七年级 · 度量几何学
(2021 春・南海区期末) 如图, 已知 $A M / / B N, \angle A=64^{\circ}$, 点 $P$ 是射线 $A M$ 上一动点 (与点 $A$ 不重合), $B C 、 B D$ 分别平分 $\angle A B P$ 和 $\angle P B N$, 分别交射线 $A M$ 于点 $C 、 D$, 下列结论: (1) $\angle A C B=\angle C B N$; (2) $\angle C B D$ $=64^{\circ}$; (3)当 $\angle A C B=\angle A B D$ 时, $\angle A B C=29^{\circ}$; (4)当点 $P$ 运动时, $\angle A P B: \angle A D B=2: 1$ 的数量关系不变. 其中正确结论有（）个.

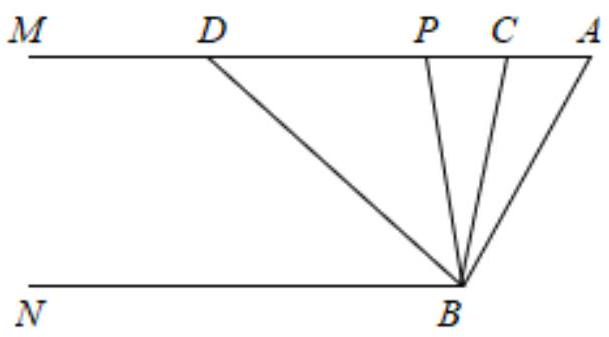
A. 1
B. 2
C. 3
D. 4
答案: C
解析: 本题借助平行线的性质、角平分线的性质即可求解.

【答案】解: (1) $\because A M / / B N, \therefore \angle A C B=\angle C B N$ (两直线平行, 内错角相等), 故(1)对;

(2) $\because A M / / B N, \angle A=64^{\circ}, \quad \therefore \angle A B N=180^{\circ}-\angle A=180^{\circ}-64^{\circ}=116^{\circ}$;

$\because B C 、 B D$ 分别平分 $\angle A B P$ 和 $\angle P B N$,

$\therefore \angle C B D=\angle C B P+\angle D B P=\frac{1}{2}(\angle N B P+\angle A B P)=\frac{1}{2} \times \angle A B N=\frac{1}{2} \times 116^{\circ}=58^{\circ}$, 故(2)错;

(3) $\because B C 、 B D$ 分别平分 $\angle A B P$ 和 $\angle P B N, \therefore \angle A B C=\angle P B C, \angle P B D=\angle N B D$,

$\because \angle A C B=\angle A B D$ (已知), $\angle A C B=\angle C B N$ (已证) , $\therefore \angle A B D=\angle C B N$, 则 $\angle A B C=\angle N B D$,

$\therefore \angle A B C=\angle P B C=\angle P B D=\angle N B D, \therefore \angle A B C=\frac{1}{4} \angle A B N=29^{\circ}$, 故(3)对;

(4) $\because A M / / B N, \quad \therefore \angle A P B=\angle P B N, \quad \angle A D B=\angle D B N$,

$\because B D$ 分别平分 $\angle P B N, \therefore \angle P B N: \angle D B N=2: 1, \therefore \angle A P B: \angle A D B=2: 1$, 故(4)对, 故选: $C$.

【点睛】本题考查了平行线性质的运用，涉及角平分的性质，灵活运用这两个知识点，便可迎刃而解．本题还考查了学生的推理能力、计算能力, 体现了数学的转化思想.